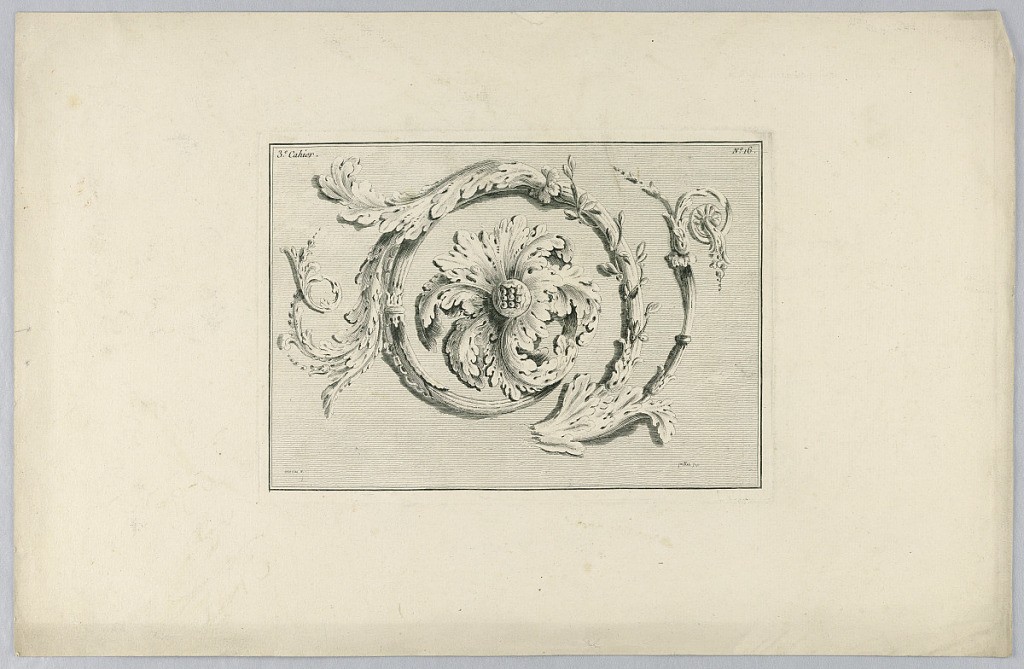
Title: Plate 16 from Cahier d ornements et frises dessinés (Book of Ornaments and Friezes)
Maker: Jacques Juillet, French, 1739- after 1784
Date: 1777
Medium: Engraving on paper
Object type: Print
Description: A scrolling arabesque with a rosette of acanthus leaves at center.